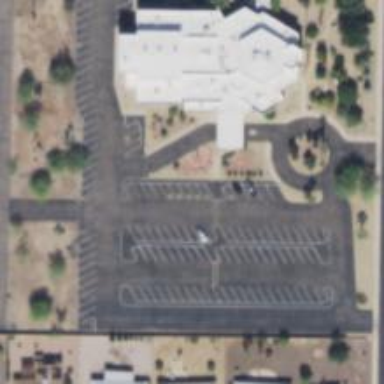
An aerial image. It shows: Parking space.